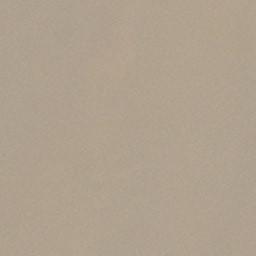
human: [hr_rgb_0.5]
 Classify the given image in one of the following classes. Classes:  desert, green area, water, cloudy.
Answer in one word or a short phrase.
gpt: desert